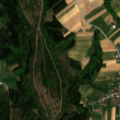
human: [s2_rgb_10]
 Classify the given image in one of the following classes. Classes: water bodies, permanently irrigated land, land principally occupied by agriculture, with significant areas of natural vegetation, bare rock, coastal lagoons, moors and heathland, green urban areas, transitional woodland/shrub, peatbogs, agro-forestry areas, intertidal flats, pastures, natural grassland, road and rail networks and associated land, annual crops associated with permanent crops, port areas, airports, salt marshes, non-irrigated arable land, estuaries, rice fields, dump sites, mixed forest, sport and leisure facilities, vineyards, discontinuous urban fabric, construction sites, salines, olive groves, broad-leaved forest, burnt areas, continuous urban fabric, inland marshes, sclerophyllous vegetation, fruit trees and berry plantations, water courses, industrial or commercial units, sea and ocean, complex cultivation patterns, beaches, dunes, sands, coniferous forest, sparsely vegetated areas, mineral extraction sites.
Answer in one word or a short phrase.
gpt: discontinuous urban fabric, non-irrigated arable land, complex cultivation patterns, land principally occupied by agriculture, with significant areas of natural vegetation, mixed forest